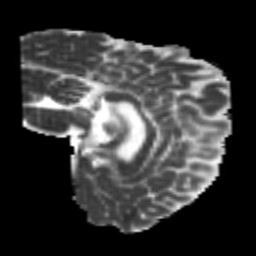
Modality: MD
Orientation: sagittal
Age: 24
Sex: male
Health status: healthy
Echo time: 0.074 s